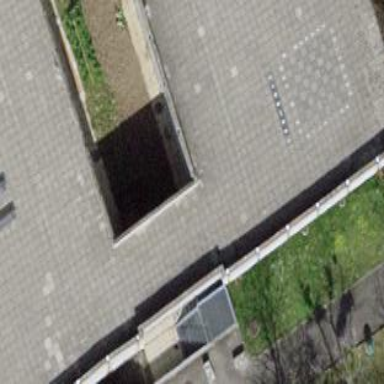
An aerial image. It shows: View of roof of building.